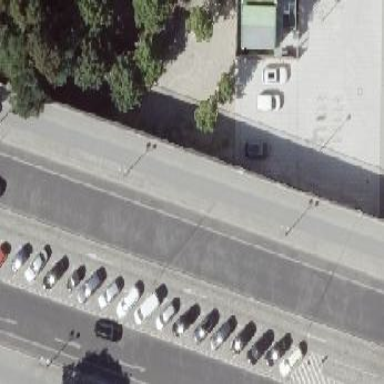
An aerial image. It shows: Street-side parking area with cobblestone surface. The parking spots are oriented diagonally.